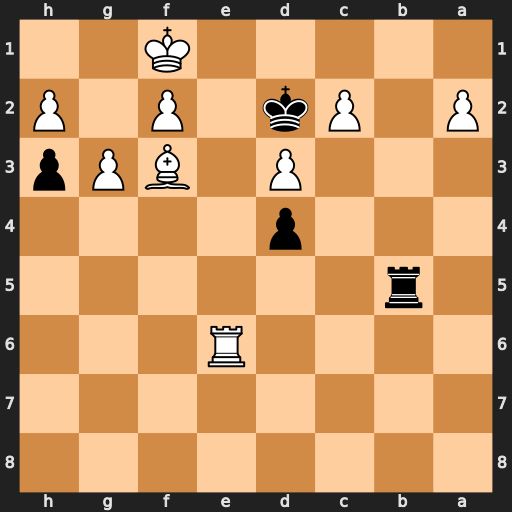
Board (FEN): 8/8/4R3/1r6/3p4/3P1BPp/P1Pk1P1P/5K2
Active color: b
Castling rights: -
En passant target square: -
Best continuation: Rb1+ Bd1 Rxd1+ Re1 Rxe1#